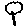
Label: tree